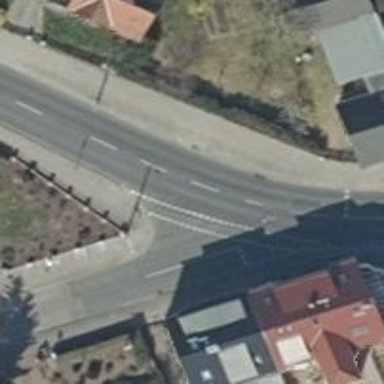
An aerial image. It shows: Uncontrolled road crossing.